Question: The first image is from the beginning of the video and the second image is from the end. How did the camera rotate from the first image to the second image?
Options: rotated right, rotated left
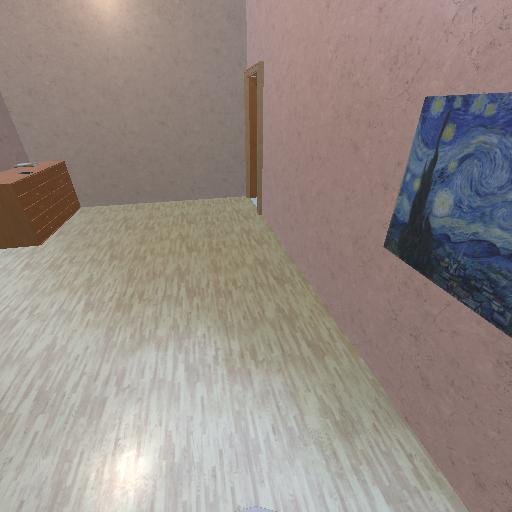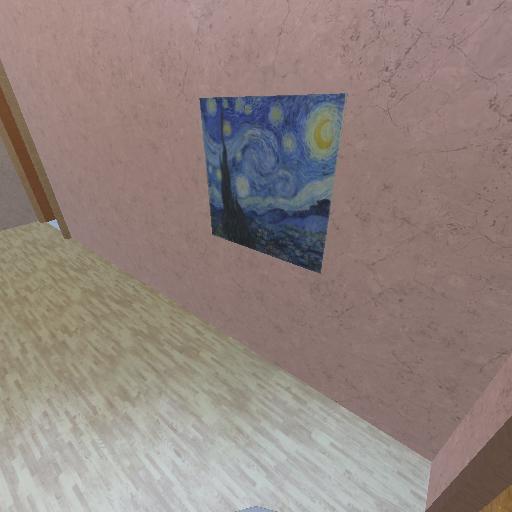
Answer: rotated right